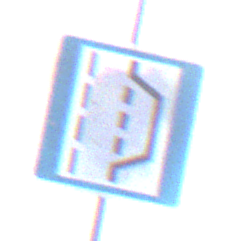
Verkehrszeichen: NothalteUndPannenbucht
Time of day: SunriseSunset
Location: Outdoor (Nature)
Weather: Overcast
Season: NotSpecified
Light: Natural